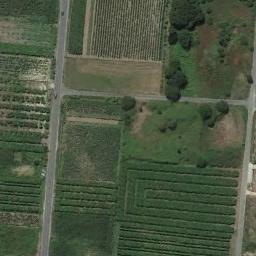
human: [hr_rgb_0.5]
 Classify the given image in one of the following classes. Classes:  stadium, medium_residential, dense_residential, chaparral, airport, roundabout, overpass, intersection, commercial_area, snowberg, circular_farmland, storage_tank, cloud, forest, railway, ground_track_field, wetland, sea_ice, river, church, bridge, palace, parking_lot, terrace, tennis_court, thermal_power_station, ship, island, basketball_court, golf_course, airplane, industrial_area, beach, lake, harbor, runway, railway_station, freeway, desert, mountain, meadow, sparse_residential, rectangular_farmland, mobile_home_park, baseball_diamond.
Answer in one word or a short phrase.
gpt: rectangular_farmland